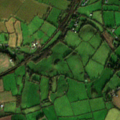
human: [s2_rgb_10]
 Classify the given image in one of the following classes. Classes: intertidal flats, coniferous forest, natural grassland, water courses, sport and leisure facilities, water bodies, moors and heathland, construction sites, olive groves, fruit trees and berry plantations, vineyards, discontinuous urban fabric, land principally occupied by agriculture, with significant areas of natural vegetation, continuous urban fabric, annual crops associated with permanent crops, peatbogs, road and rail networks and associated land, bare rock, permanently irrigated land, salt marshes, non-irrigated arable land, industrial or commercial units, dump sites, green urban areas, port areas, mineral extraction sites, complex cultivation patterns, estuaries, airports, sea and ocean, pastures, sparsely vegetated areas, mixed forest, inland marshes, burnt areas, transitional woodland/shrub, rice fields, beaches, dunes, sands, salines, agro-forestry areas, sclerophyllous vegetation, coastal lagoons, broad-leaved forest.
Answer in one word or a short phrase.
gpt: non-irrigated arable land, pastures